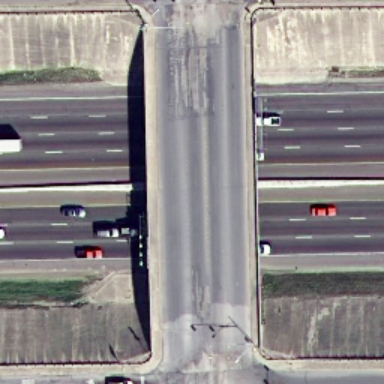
An overpass with a road go across another roads vertically .